You are looking at the unprocessed time series of a bearing vibration snapshot. What is the most likely bearing condition (normal, inner_race, outer_race, ball)?
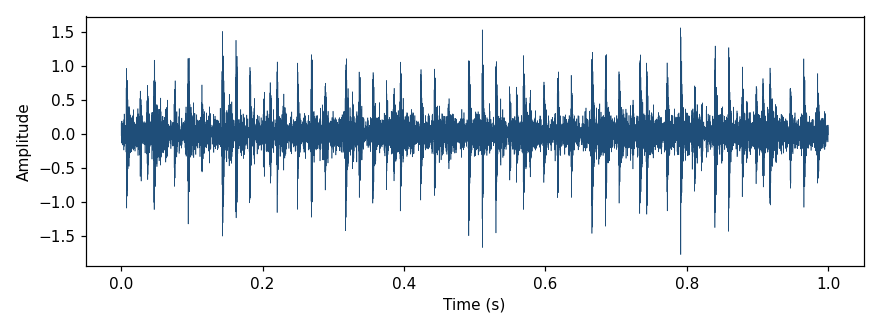
Answer: outer_race